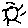
Label: sun